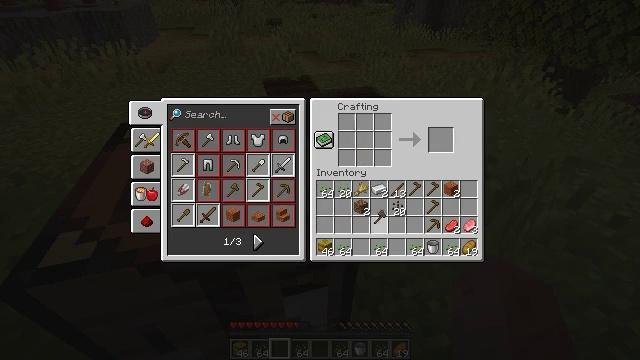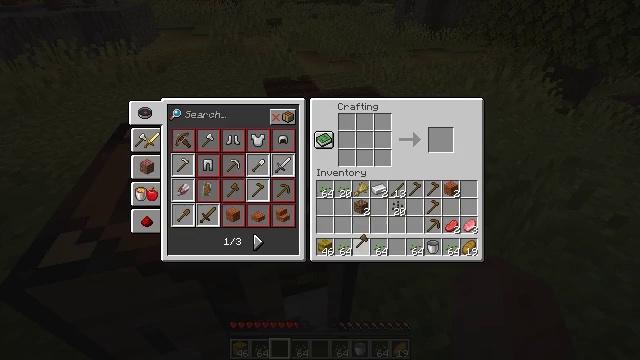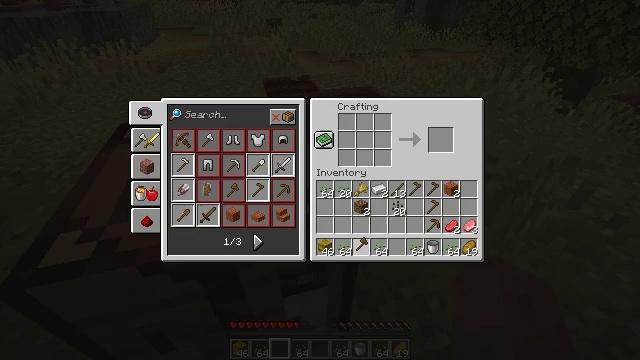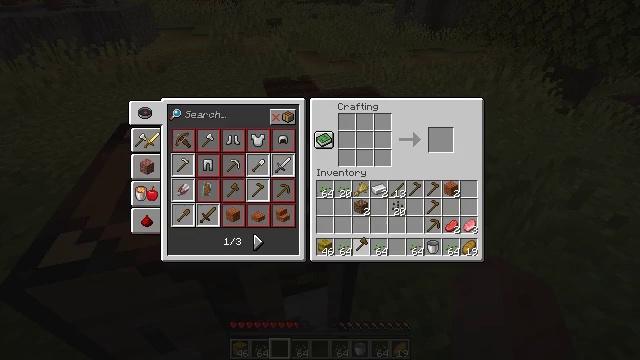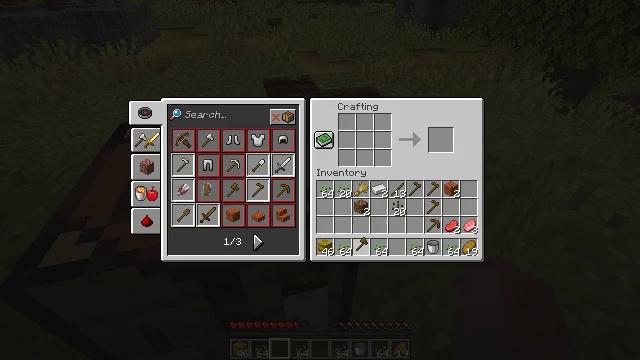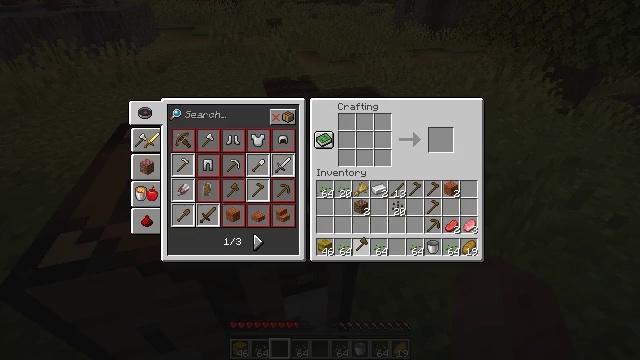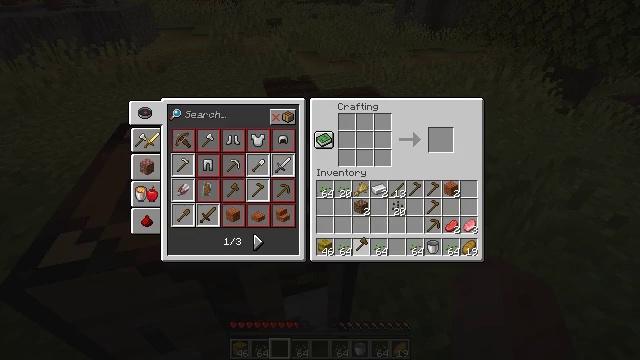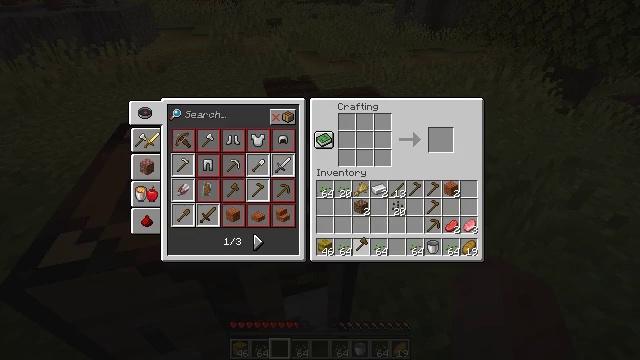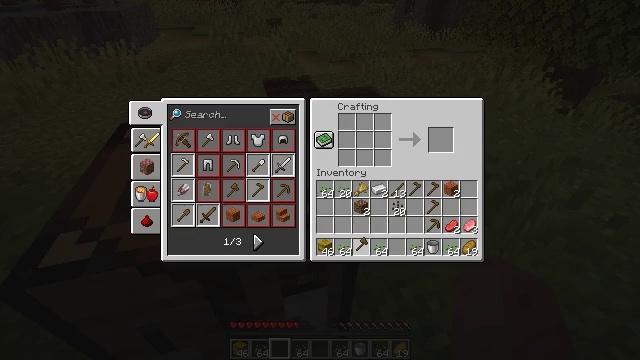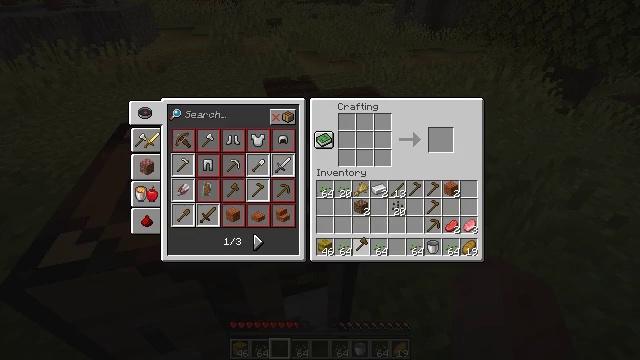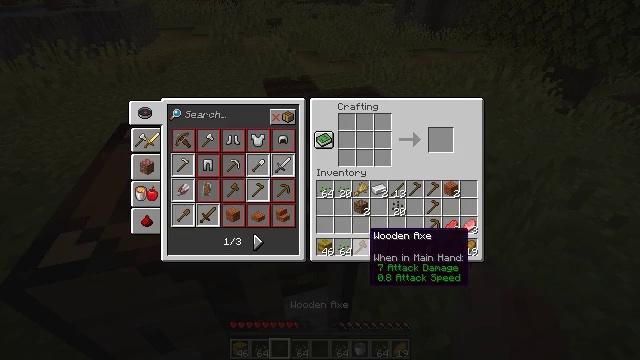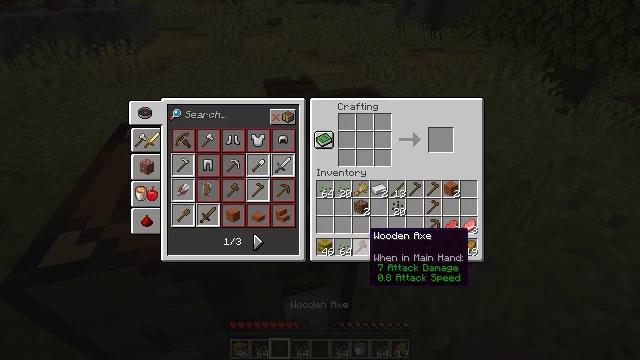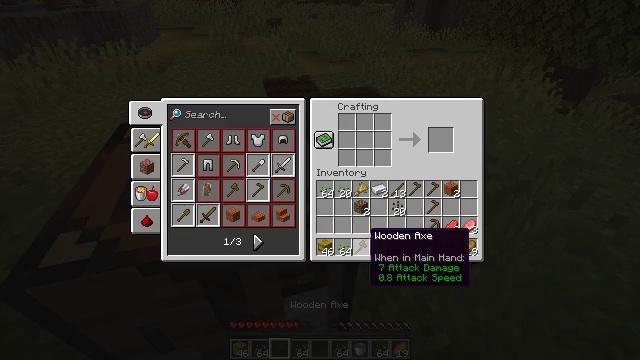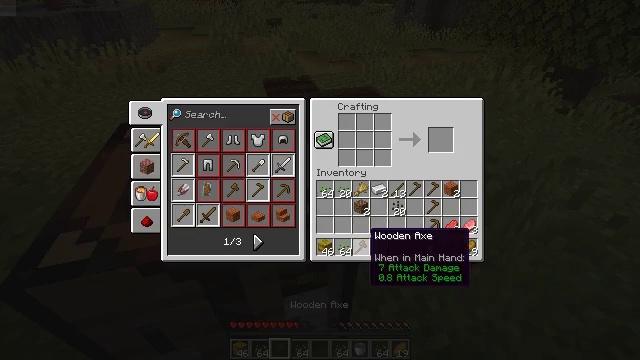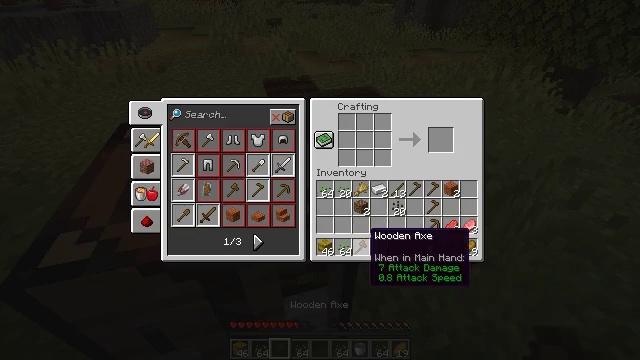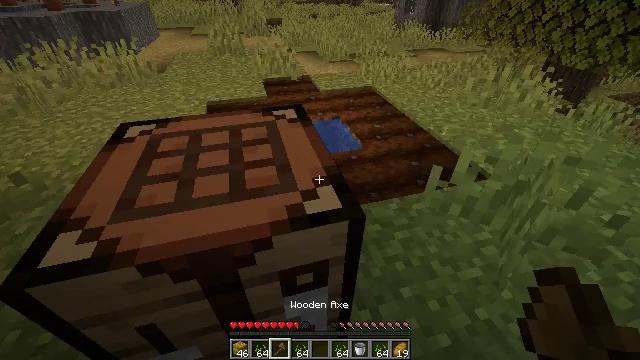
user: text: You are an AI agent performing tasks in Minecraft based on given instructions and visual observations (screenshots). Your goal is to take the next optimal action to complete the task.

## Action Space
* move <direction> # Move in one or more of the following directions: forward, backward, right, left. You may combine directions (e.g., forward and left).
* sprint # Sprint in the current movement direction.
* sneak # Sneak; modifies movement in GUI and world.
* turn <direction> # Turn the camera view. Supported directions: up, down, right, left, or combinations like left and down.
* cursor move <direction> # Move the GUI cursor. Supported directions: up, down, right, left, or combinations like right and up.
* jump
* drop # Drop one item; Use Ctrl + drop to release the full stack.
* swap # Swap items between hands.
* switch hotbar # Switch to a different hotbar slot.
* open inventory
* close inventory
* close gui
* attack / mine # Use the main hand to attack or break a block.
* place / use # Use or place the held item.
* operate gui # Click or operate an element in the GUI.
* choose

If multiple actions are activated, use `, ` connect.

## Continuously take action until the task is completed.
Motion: motion action
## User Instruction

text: Collect acacia logs by breaking the tree.
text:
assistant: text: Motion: cursor move left and down, open gui
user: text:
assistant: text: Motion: no_op
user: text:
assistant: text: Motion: no_op
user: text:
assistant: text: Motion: no_op
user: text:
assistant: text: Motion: no_op
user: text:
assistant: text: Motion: no_op
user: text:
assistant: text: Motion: operate gui
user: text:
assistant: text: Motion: operate gui
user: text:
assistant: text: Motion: operate gui
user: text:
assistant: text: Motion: no_op
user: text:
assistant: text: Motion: no_op
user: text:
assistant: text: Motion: no_op
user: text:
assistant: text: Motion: no_op
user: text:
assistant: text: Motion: no_op
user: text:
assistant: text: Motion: no_op
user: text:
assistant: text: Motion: turn left, close gui
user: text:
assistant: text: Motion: turn left and up
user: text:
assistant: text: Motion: turn left and up
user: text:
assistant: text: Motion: turn left and up
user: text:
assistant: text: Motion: turn left and up
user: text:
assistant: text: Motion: turn left and up
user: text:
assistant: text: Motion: turn left and up, switch to hotbar 3
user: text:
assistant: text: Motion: turn left and up, switch to hotbar 3
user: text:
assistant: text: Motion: no_op
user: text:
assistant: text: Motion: no_op
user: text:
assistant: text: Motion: no_op
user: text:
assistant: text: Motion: no_op
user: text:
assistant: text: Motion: no_op
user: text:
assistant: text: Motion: turn right and up
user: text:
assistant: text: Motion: move forward, turn right and up